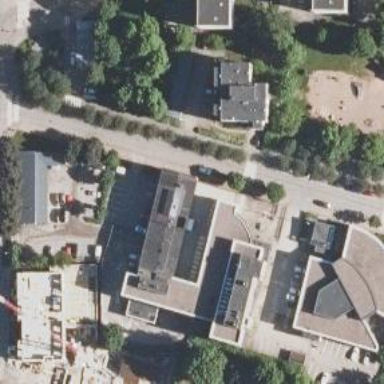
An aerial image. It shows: Government office.